Question: I'm using flots 'drawOverlay' hook to help annotate a chart. When I calculate my y axis coordinates from a position using 'p2c', I noticed that there is a slight offset. Poking around it seems that if I add back in the 'yaxis.box.top', things line up but I'm not sure if this is the correct approach.
Fiddle <URL>.
Picture off what I'm talking about:

Code:
'''
$(function () {
overlayThresholdHook = function(plot, ctx) {
var threshold = plot.getOptions().thresholdY;
if (threshold == -1) return;
var axes = plot.getAxes();
var xStart = axes.xaxis.box.left;
var xStop = axes.xaxis.box.width + xStart;
var yCor = axes.yaxis.p2c(threshold);// + axes.yaxis.box.top;
ctx.font = '9pt Arial';
ctx.strokeStyle = 'blue';
ctx.fillStyle = 'blue';
ctx.lineWidth = 2;
ctx.textAlign = 'left';
ctx.textBaseline = 'middle';
ctx.fillText(threshold+'',xStart,yCor);
ctx.beginPath();
ctx.moveTo(xStart+ctx.measureText(threshold+'').width+2, yCor);
ctx.lineTo(xStop, yCor);
ctx.stroke();
}
var options = { legend: {show: false}, yaxis: {min: -120, max: 150, show: true}, thresholdY: 100, hooks: {drawOverlay: [overlayThresholdHook]} };
var plot0 = $.plot($("#plot0"), [ {"data":[[1,-0.998195931084865],[45,2.26027181085055]],"color":"#C0D800","points":{"symbol":"circle"}}], options);
plot0.triggerRedrawOverlay();
});
'''
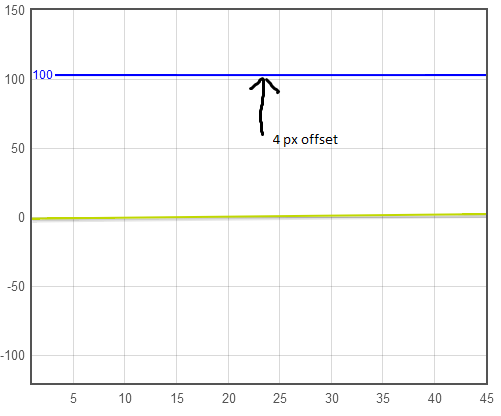
Answer: I was doing the calculation incorrectly. I have to take into account the plot offset. To get the y coordinate the proper way:
'''
var axes = plot.getAxes();
var plotOffset = plot.getPlotOffset();
var yCor = axes.yaxis.p2c(threshold) + plotOffset.top;
'''